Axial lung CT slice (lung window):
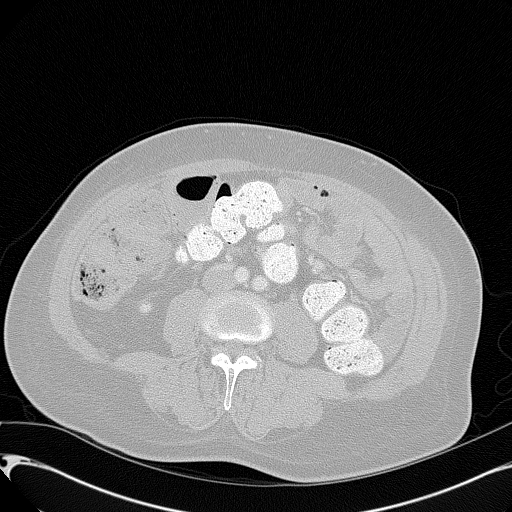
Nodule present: no